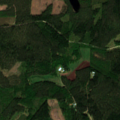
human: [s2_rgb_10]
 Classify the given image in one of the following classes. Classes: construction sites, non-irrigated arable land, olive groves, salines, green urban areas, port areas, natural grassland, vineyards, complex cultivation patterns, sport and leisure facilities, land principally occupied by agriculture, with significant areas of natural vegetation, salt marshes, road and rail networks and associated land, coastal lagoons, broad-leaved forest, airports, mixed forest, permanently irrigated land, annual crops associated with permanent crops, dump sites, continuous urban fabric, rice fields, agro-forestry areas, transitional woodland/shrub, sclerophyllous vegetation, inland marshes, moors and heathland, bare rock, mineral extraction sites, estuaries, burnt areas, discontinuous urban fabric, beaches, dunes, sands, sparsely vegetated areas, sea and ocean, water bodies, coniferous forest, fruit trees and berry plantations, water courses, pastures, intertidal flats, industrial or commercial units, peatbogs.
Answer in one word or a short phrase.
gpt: coniferous forest, mixed forest, transitional woodland/shrub